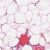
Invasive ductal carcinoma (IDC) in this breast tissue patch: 0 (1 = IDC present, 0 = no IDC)